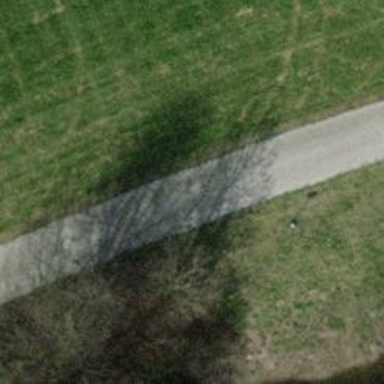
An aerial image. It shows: Red bench.